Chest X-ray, AP view. Patient: 53 years old, sex M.
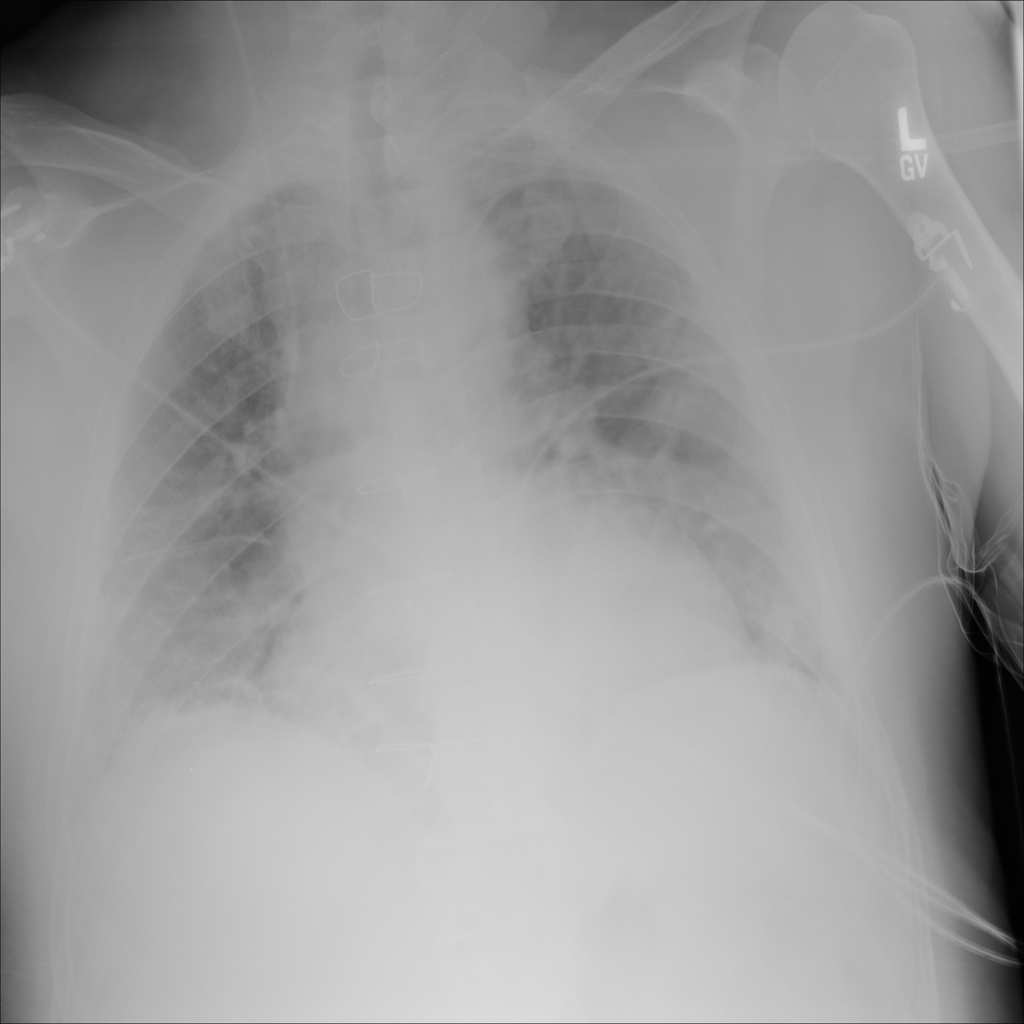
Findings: No Finding